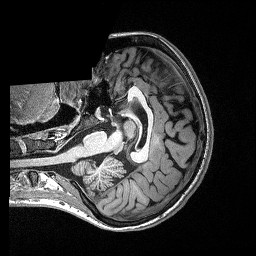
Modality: T1w
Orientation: axial
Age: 27
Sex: female
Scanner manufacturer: siemens
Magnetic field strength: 3 T
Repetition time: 2.4 s
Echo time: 0.03 s